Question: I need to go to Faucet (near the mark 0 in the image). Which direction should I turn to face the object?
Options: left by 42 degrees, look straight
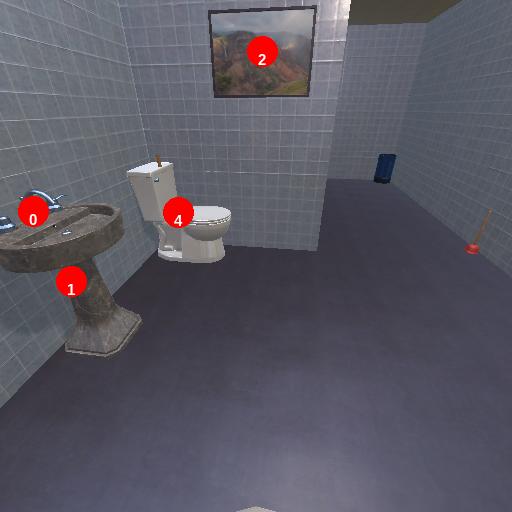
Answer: left by 42 degrees